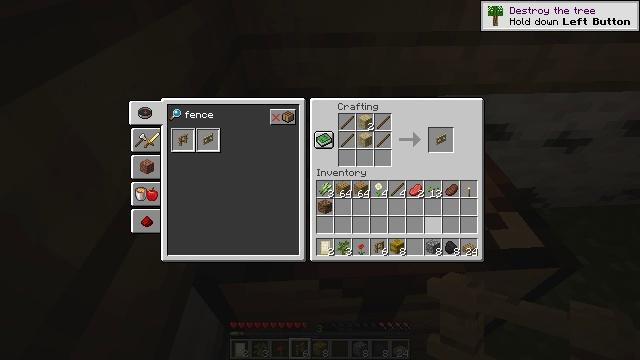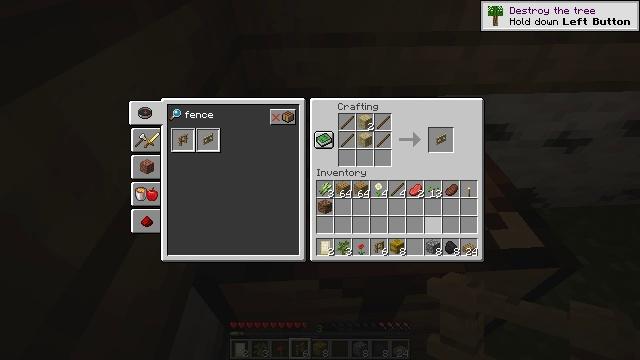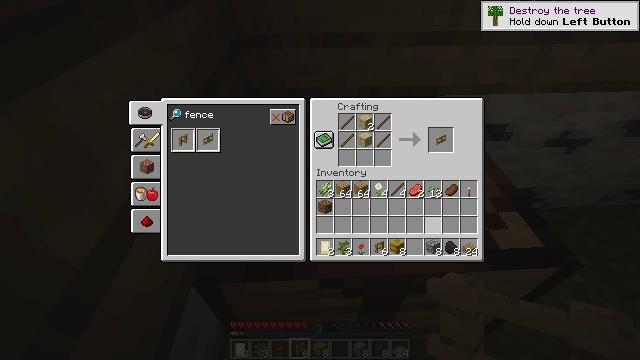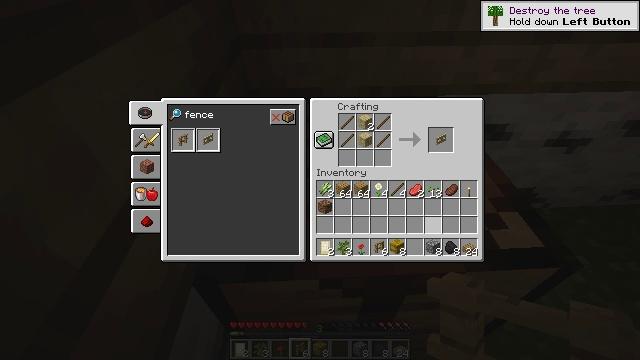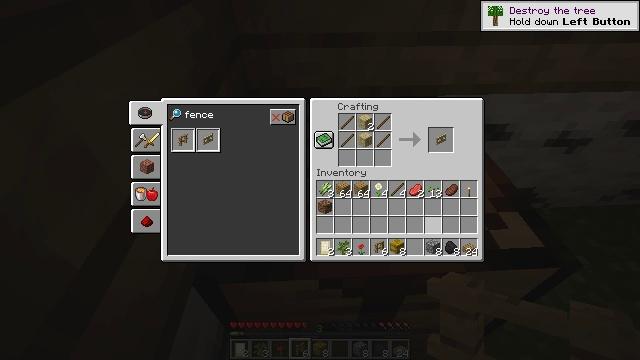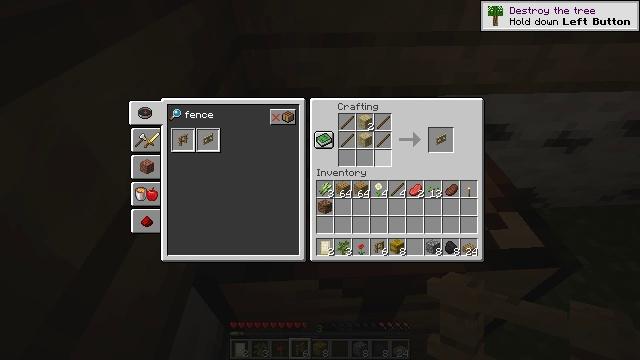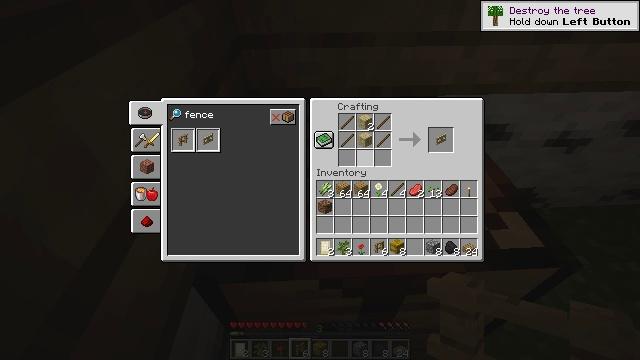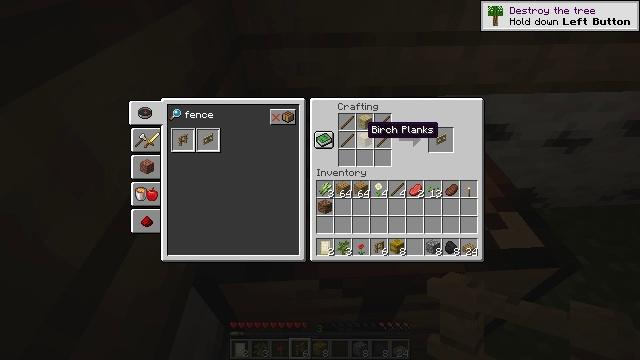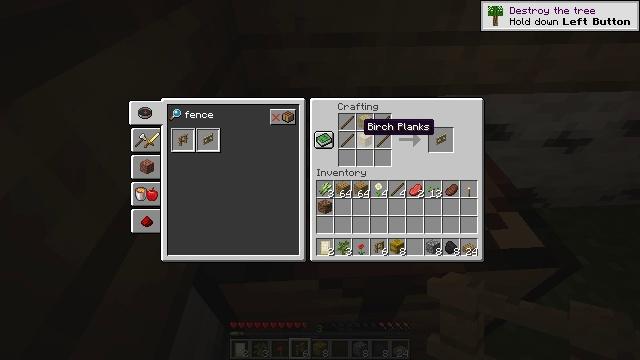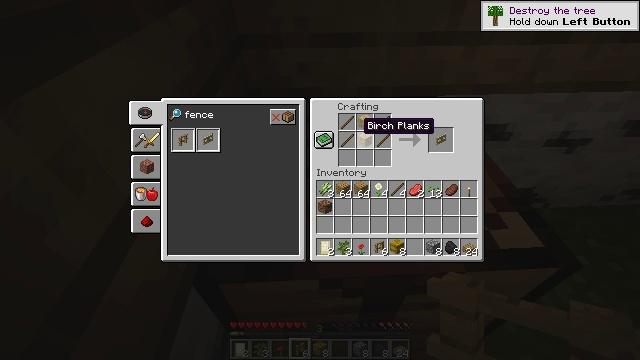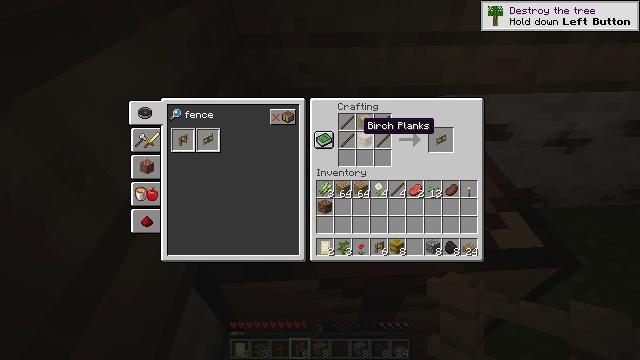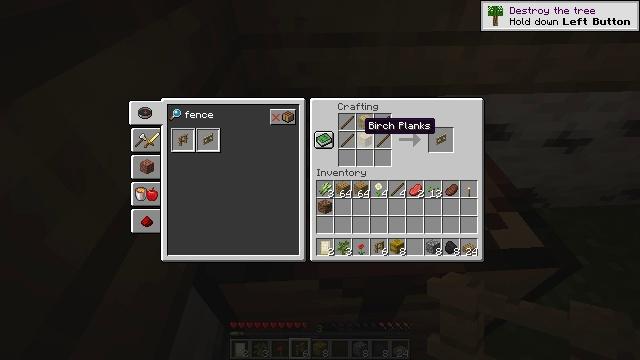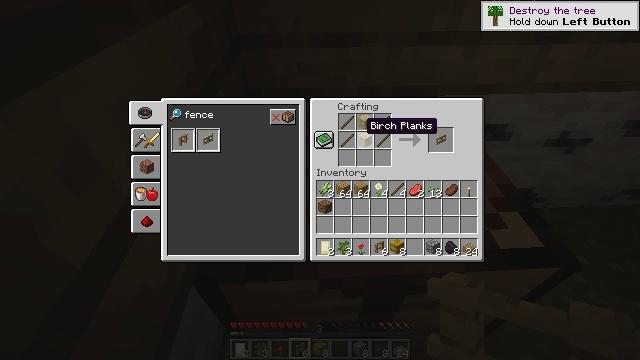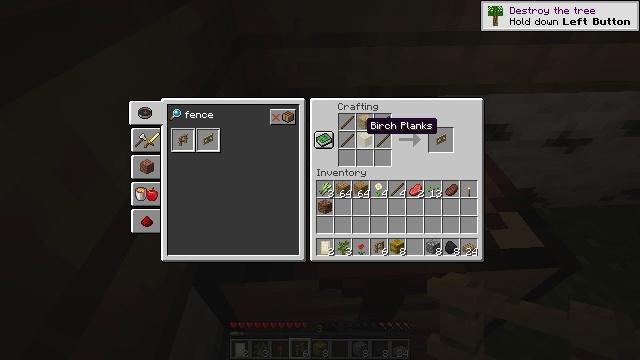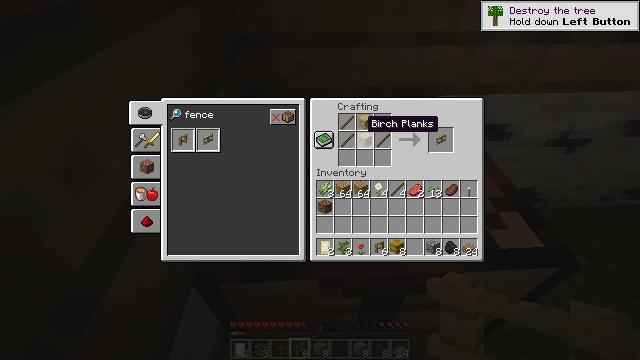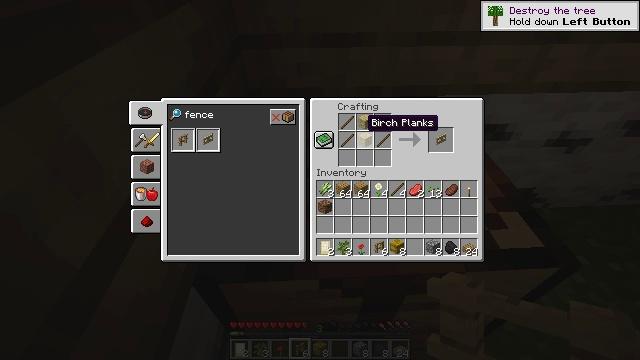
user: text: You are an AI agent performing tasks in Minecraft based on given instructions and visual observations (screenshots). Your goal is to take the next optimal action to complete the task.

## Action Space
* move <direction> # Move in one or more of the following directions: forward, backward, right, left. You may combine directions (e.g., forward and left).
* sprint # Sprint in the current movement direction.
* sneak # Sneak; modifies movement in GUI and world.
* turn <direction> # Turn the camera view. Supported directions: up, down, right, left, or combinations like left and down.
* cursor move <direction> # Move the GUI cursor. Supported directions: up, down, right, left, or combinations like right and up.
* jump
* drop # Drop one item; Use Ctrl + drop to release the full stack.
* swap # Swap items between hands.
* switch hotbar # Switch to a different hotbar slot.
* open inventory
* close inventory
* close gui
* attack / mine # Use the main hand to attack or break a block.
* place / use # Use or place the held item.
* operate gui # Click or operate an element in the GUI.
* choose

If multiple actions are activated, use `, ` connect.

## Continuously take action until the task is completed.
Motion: motion action
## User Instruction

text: Use birch planks and sticks to craft a birch fence gate.
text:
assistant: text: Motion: no_op
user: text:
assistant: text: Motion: no_op
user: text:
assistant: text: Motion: no_op
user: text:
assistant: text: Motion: no_op
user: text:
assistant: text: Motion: cursor move left and up
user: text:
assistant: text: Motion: cursor move left and up
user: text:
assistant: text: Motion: cursor move left and up
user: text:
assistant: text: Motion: no_op
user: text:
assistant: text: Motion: no_op
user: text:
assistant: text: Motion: no_op
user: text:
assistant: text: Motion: no_op
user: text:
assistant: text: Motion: no_op
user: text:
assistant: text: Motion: no_op
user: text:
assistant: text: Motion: no_op
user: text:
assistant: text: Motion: no_op
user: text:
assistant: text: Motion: no_op
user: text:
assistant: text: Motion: no_op
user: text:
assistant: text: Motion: no_op
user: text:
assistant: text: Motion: no_op
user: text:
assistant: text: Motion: no_op
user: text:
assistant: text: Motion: choose
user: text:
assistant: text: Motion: choose
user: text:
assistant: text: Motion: choose
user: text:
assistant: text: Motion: no_op
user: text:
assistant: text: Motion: no_op
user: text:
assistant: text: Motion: cursor move down
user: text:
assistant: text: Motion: cursor move down
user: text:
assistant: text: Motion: cursor move down
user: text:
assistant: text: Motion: cursor move right and down
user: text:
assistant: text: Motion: no_op